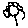
Label: flower